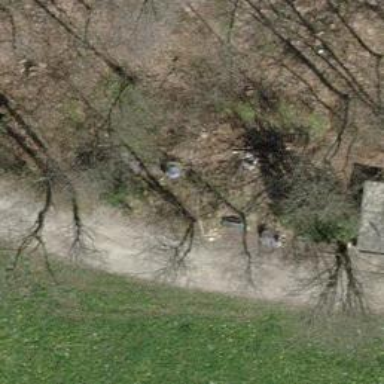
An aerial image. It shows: Bench for seating.